Question: as the title says I'm trying to list all cars of one specific user, also each car has two options show and update
as you see in the picture, my problem is when I want to show or edit the selected car, it routes (look the bottom left of the image) it takes all the ids of all the cars for example users/"id"/cars/"id1"/"id2" instead to take the id of the specific car: users/"id"/cars/"id1"/
here is te index.html.erb file:
'''
<div class="container">
<h1>Listing Cars</h1>
<table class="table table-condensed">
<tr>
<th>Brand</th>
<th>Color</th>
<th>Model</th>
<th>Year</th>
<th></th>
<th></th>
</tr>
<% @car.each do |car| %>
<tr>
<td><%= car.brand %></td>
<td><%= car.color %></td>
<td><%= car.model %></td>
<td><%= car.year %></td>
<td><%= link_to 'Show', user_car_path(@user,@car) %></td>
<td><%= link_to 'Edit', edit_user_car_path(@user, @car) %></td>
</tr>
<% end %>
</table>
<br />
<%= link_to 'New car', new_user_car_path, :class => "btn btn-primary" %>
</div>
'''
and whether you need the car controller:
'''
class CarsController < ApplicationController
def new
@user = User.find(params[:user_id])
@car = @user.cars.build
end
def create
@user = User.find(params[:user_id])
@car = @user.cars.build(params[:car])
if @car.save
redirect_to user_car_path(@user, @car), :flash => { :notice => " car created!" }
else
redirect_to new_user_car_path ,:flash => { :notice => " sorry try again :(" }
end
end
def show
@user = User.find(params[:user_id])
@car = @user.cars.find(params[:id])
#redirect_to user_car_path(@user, @car)
end
def index
@user = User.find(params[:user_id])
@car = @user.cars.all
end
def edit
@user = User.find(params[:user_id])
@car = @user.cars.find(params[:id])
#redirect_to user_car_path(@user, @car)
end
def update
@user = User.find(params[:user_id])
@car = @user.cars.find(params[:id])
if @car.update_attributes(params[:car])
redirect_to user_cars_path, :flash => { :notice => " Car Updated!" }
else
render 'edit'
end
end
end
'''
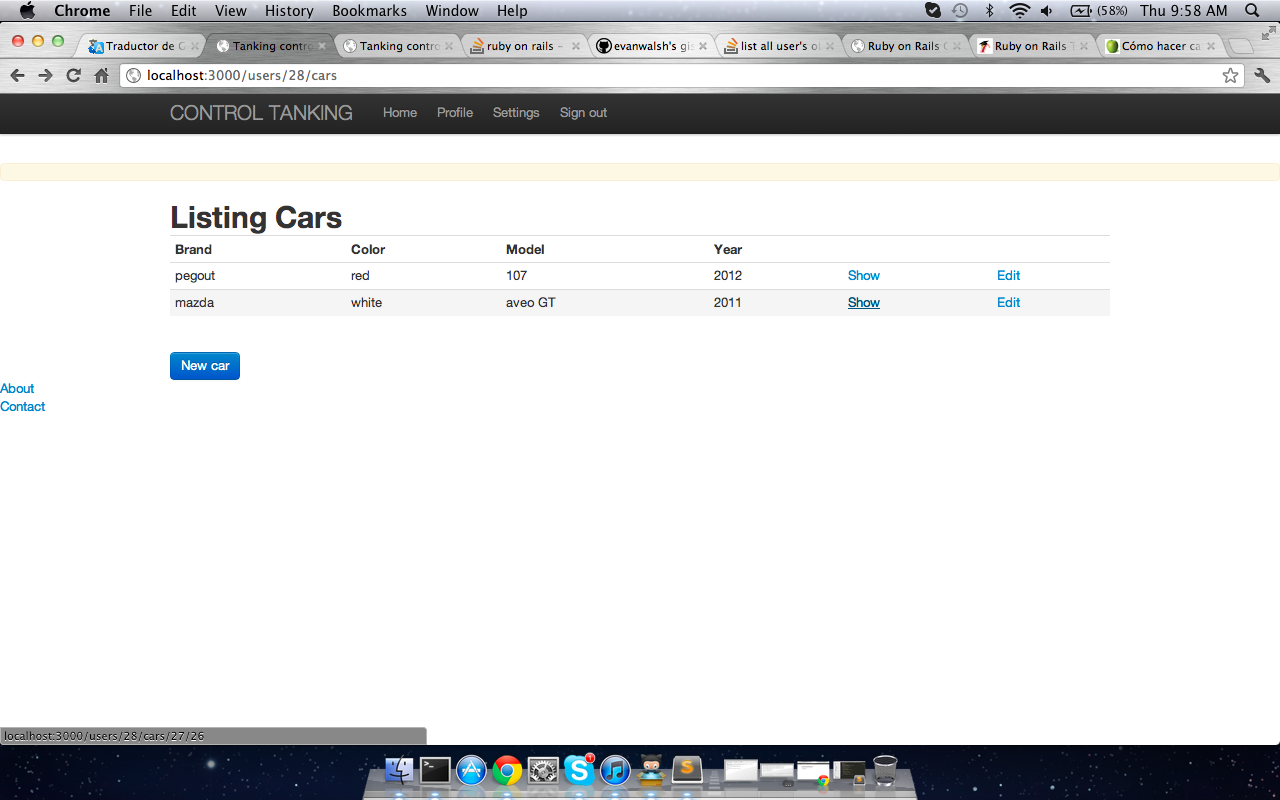
Answer: Inside a Ruby enumerator, the block variable is each member of the enumerator, one after the other. So if, in your sample code, '@cars' is '["Toyota", "Mazda", "Honda"]', then 'car' will be first '"Toyota"', then '"Mazda"', then '"Honda"'.
This is a long way of saying you're using the instance variable when you should be using the block variable. ;) Correct your code to look like this:
'''
<% @car.each do |car| %>
<tr>
<td><%= car.brand %></td>
<td><%= car.color %></td>
<td><%= car.model %></td>
<td><%= car.year %></td>
<td><%= link_to 'Show', user_car_path(@user, car) %></td>
<td><%= link_to 'Edit', edit_user_car_path(@user, car) %></td>
</tr>
<% end %>
'''
It should be 'car', not '@car', in your routes.